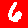
Digit: 6